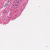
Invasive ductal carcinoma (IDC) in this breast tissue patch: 0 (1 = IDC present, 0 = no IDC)